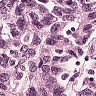
Metastatic tissue present: yes